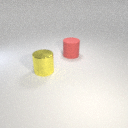
large yellow metal cylinder to the left of large red rubber cylinder